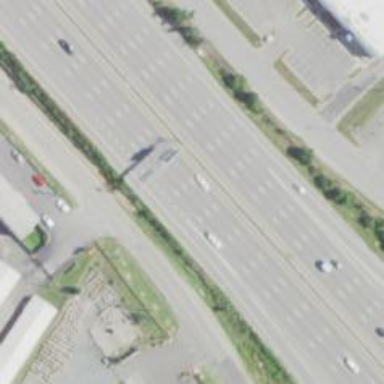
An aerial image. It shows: Motorway junction.